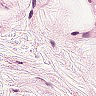
Metastatic tissue present: no